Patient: sex F, age 60
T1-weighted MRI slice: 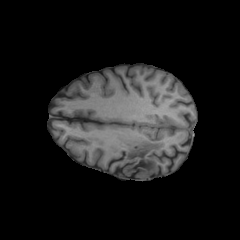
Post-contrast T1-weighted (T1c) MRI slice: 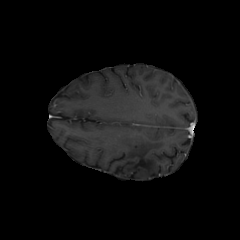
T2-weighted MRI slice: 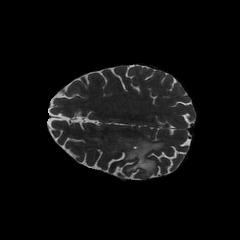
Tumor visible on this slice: yes
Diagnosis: Glioblastoma, IDH-wildtype
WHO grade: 4